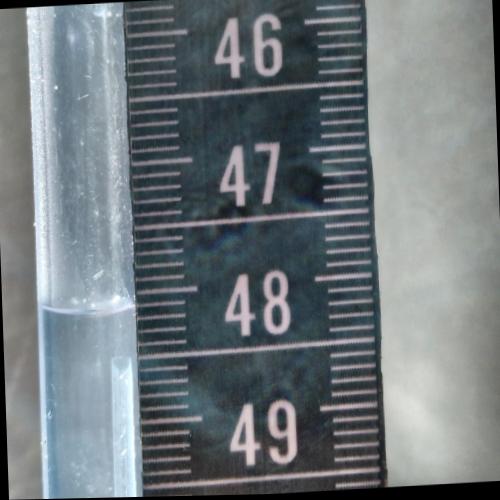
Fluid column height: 48.1 cm